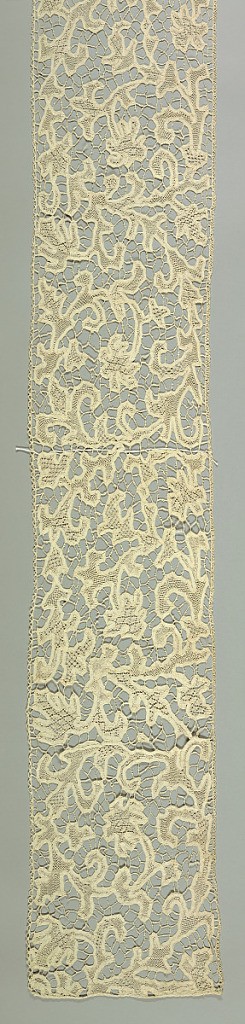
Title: Band
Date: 17th century
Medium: linen Technique: lace of early premade tape with needlework fillings and needle work ground
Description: The tape is bobbin made and the fillings are needle work with needle work ground..